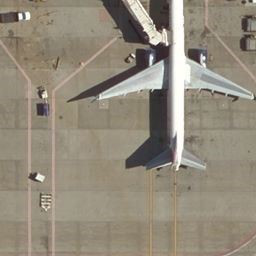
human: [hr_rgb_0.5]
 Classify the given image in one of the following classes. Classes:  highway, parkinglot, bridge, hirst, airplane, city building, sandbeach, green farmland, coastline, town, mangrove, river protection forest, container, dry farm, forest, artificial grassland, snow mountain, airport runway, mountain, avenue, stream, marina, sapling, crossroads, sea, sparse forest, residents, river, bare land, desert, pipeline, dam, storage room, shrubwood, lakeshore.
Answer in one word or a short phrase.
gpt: airplane